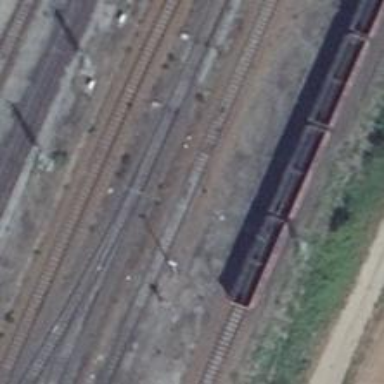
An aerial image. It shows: Abandoned railway yard is depicted.